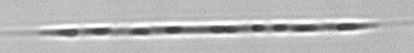
Label: Rhizosolenia